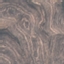
Land use / land cover: HerbaceousVegetation